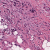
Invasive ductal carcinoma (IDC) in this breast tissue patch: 1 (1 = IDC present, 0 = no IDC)